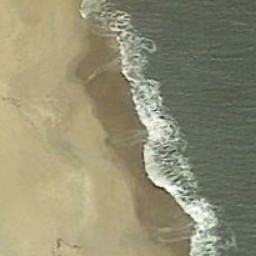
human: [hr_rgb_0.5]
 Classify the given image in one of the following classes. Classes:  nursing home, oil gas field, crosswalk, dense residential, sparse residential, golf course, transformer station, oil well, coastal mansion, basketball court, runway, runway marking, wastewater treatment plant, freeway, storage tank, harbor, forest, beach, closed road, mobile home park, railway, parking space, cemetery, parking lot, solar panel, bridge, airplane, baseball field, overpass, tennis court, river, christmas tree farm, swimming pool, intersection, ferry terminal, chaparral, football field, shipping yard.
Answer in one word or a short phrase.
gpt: beach